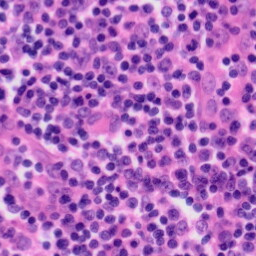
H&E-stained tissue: Tonsil